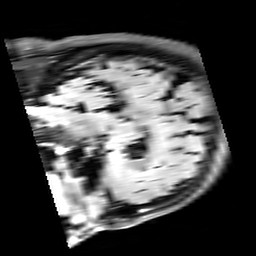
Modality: FLAIR
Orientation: sagittal
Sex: female
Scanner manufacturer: siemens
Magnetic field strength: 3 T
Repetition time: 10 s
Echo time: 0.09 s